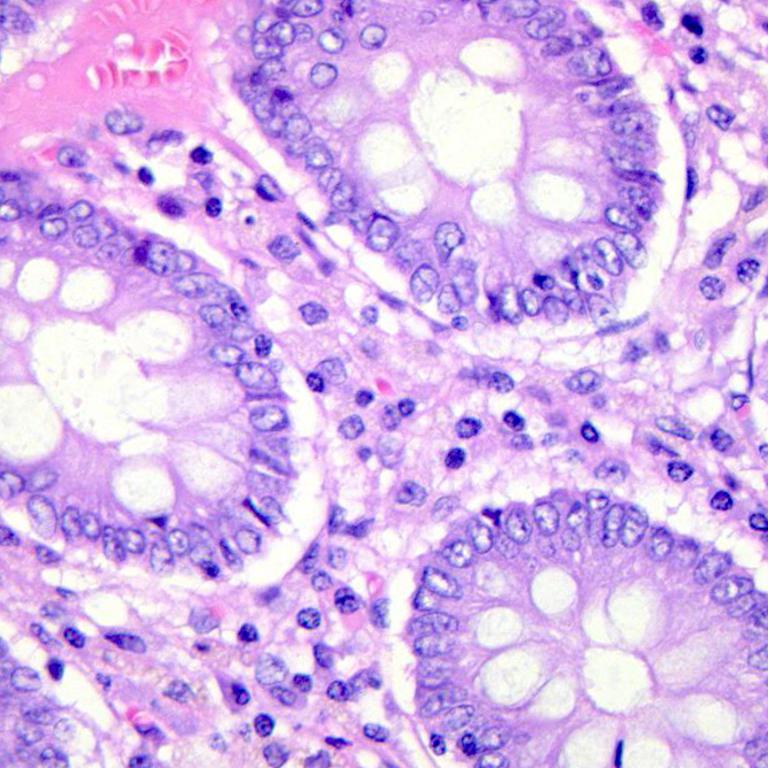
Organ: colon
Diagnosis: benign